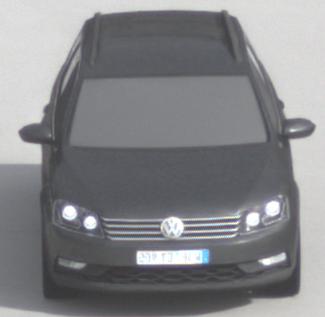
Make: VW
Model: Passat Alltrack 1.8 TSI
Detailed model: Passat (B7) Alltrack
Model produced from: 2012/03
Model produced until: 2013/06
Doors: 5
Color: gray
Road condition: dry road
Daytime: morning or afternoon
Contrast: low contrast